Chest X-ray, AP view. Patient: 59 years old, sex M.
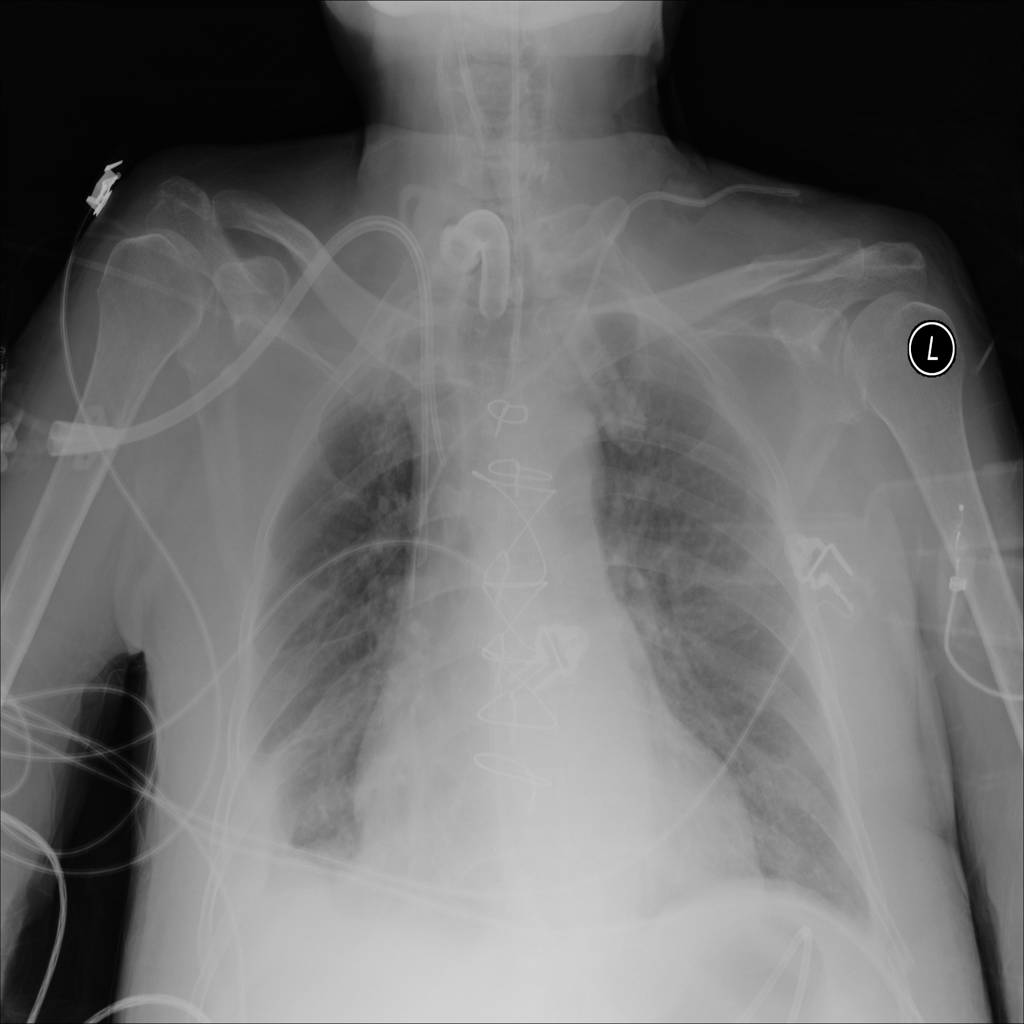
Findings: Effusion, Pneumothorax